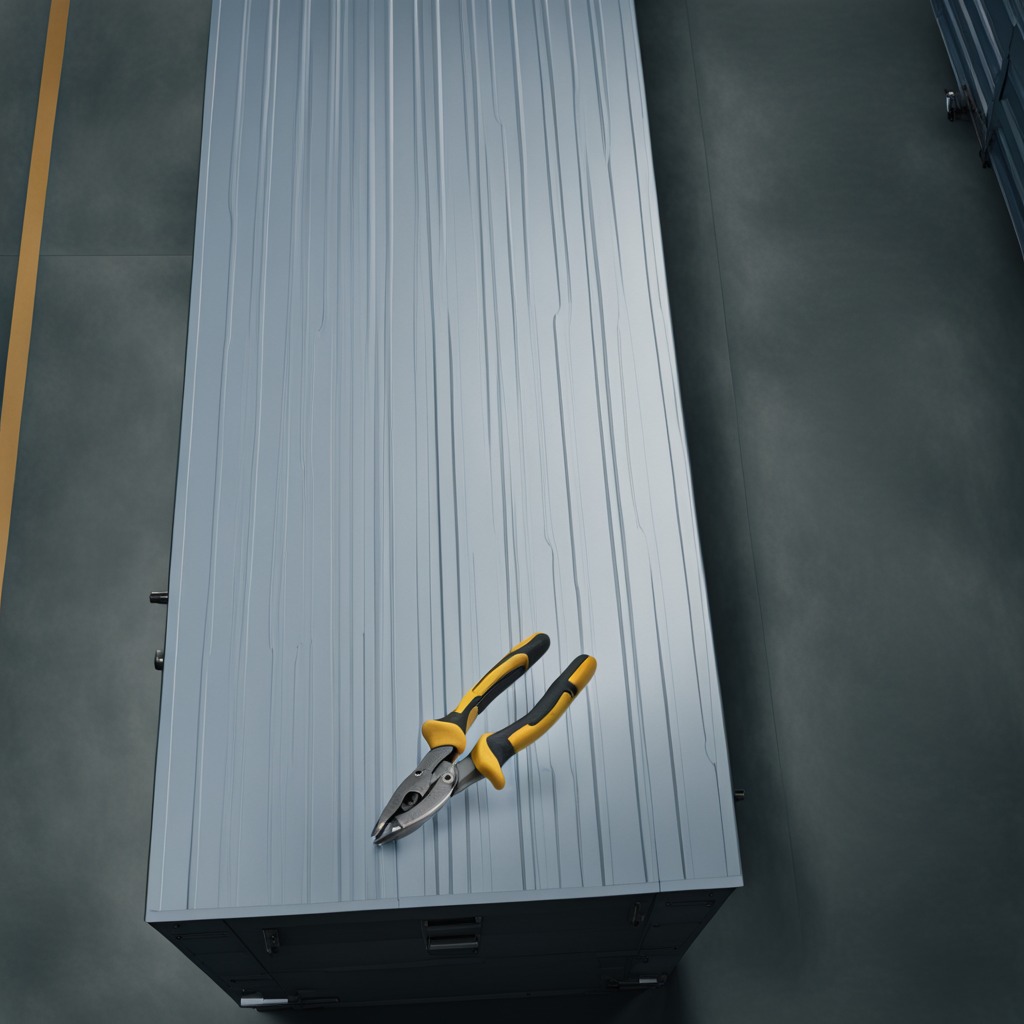
A plier is lying on a toolbox surface in an airplane hangar workshop.